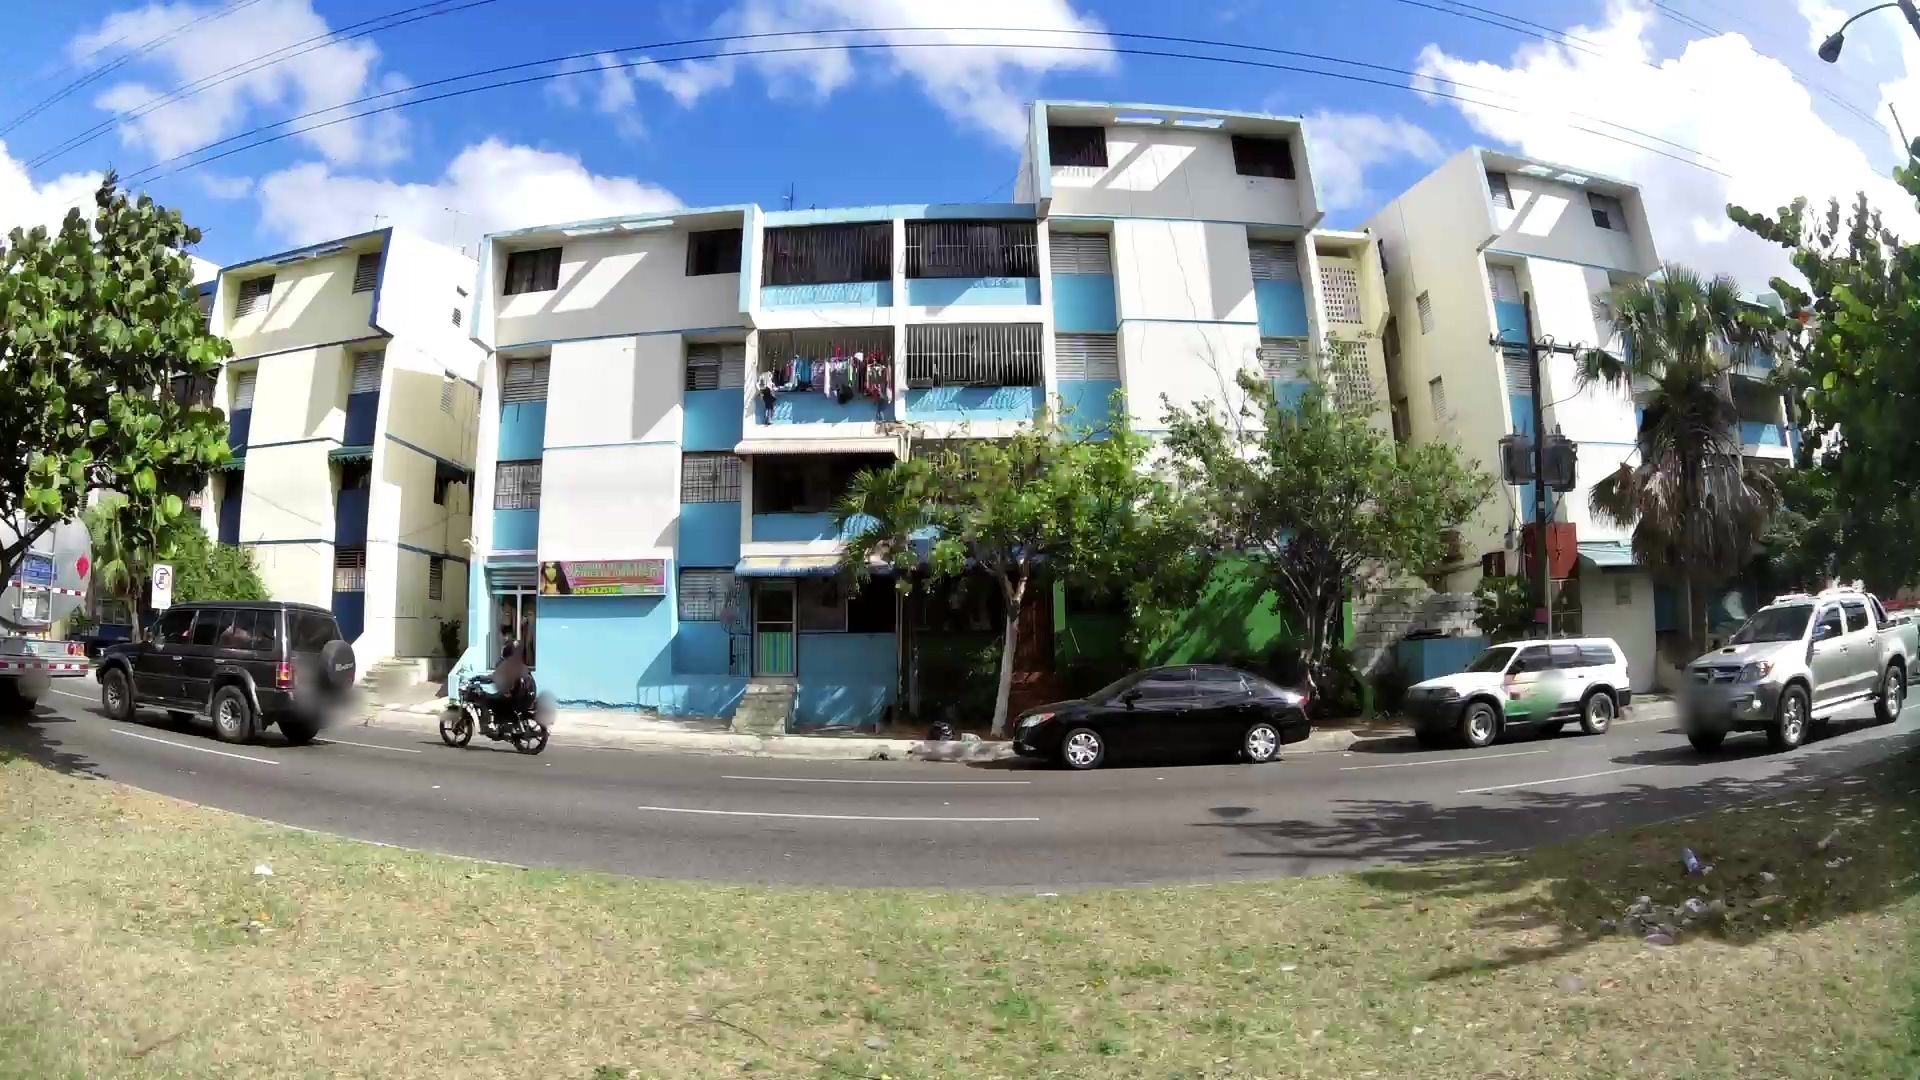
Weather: clear
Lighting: day
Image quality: good
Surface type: walking surface
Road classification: secondary
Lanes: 3
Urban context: urban centre
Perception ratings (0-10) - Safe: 4.68, Lively: 6.12, Beautiful: 5.22, Boring: 4.45, Depressing: 4.46, Wealthy: 5.75